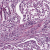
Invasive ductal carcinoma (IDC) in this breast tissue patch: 1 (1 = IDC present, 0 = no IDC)